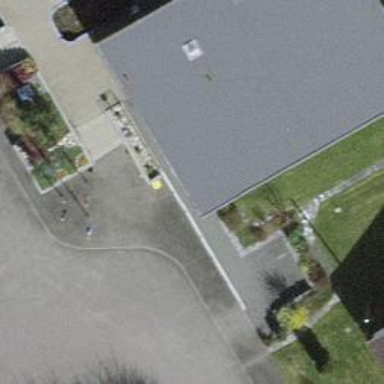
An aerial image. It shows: Post box is visible.